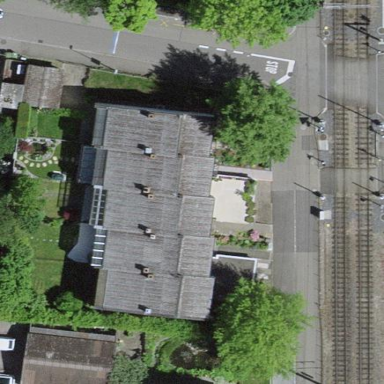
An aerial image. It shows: Terrace building.